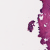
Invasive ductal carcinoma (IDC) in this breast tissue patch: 0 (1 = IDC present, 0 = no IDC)